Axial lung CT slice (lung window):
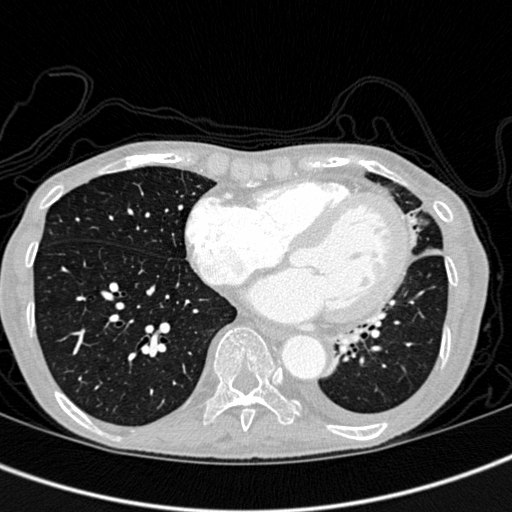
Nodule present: no